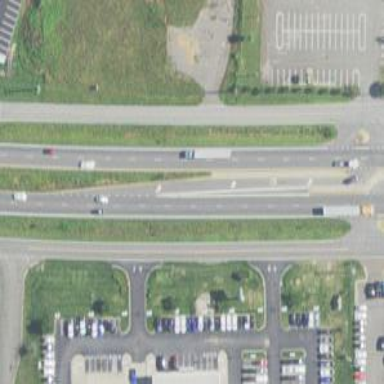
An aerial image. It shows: Asphalt trunk link road.